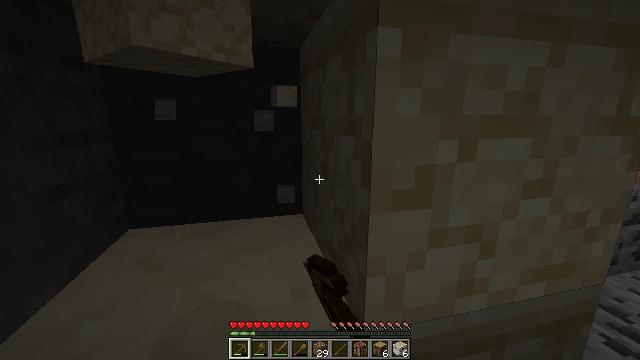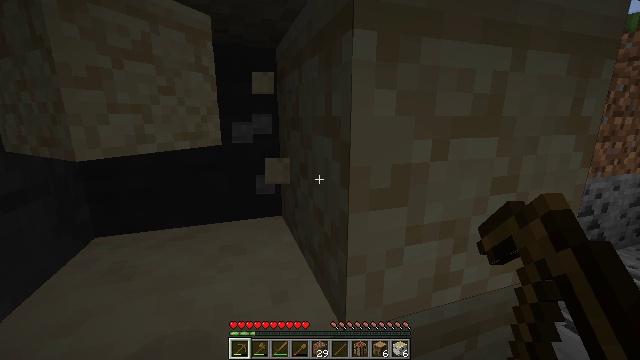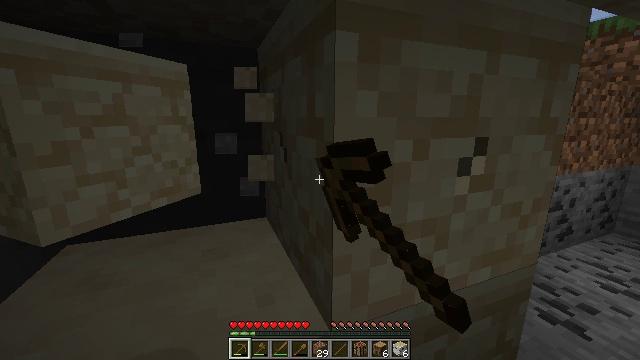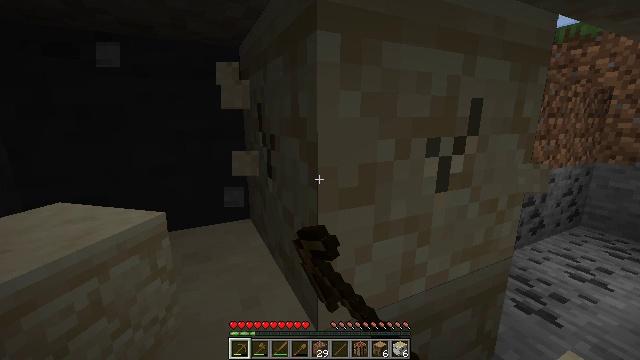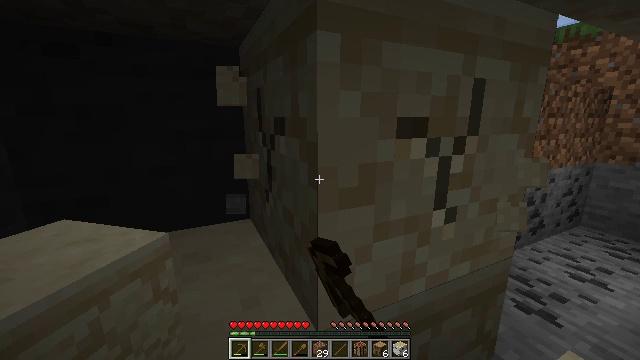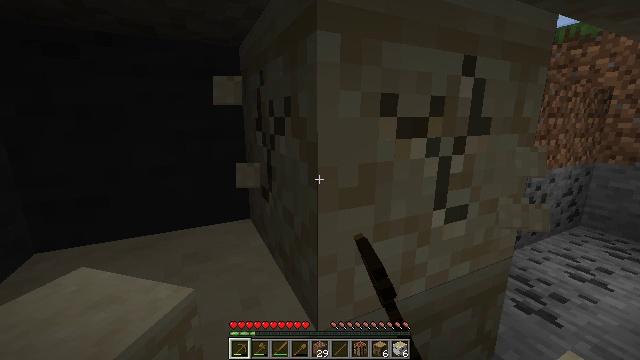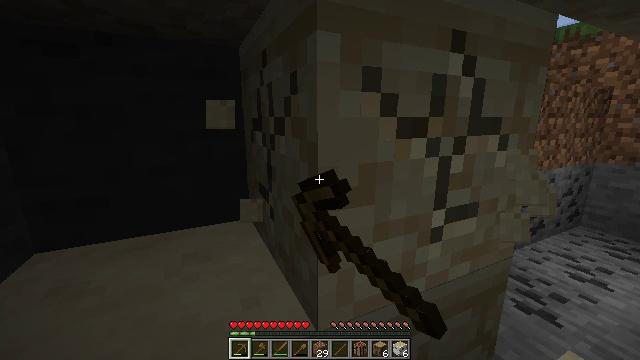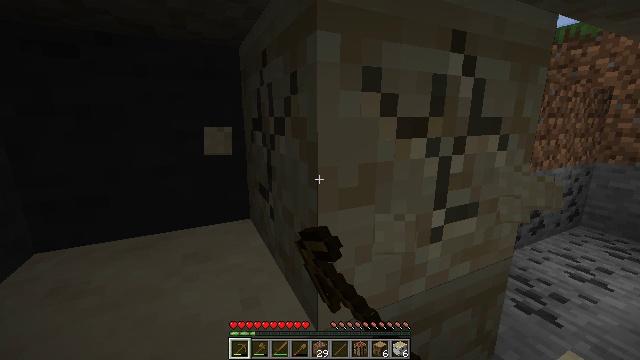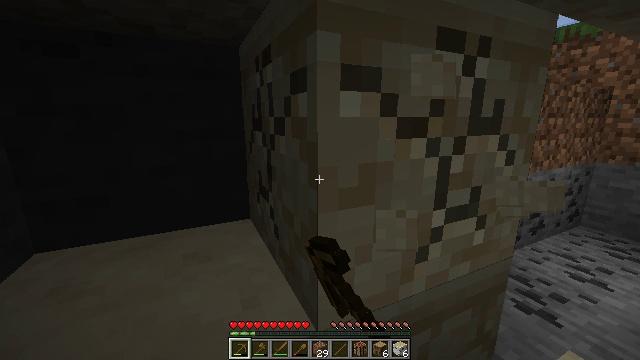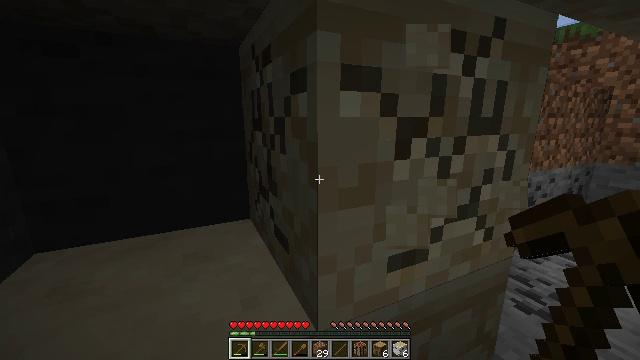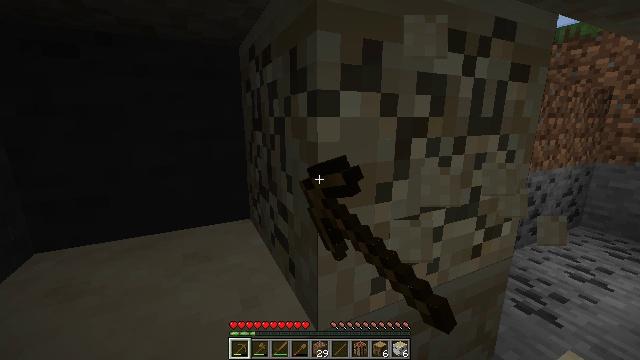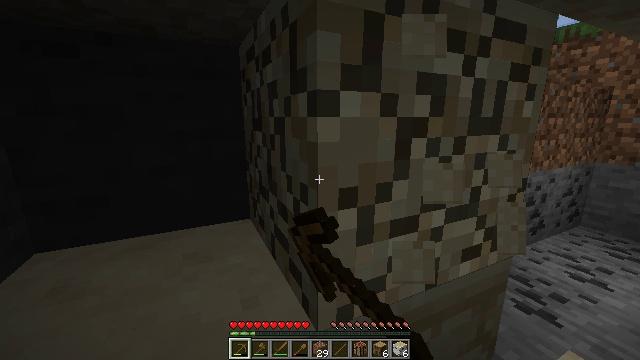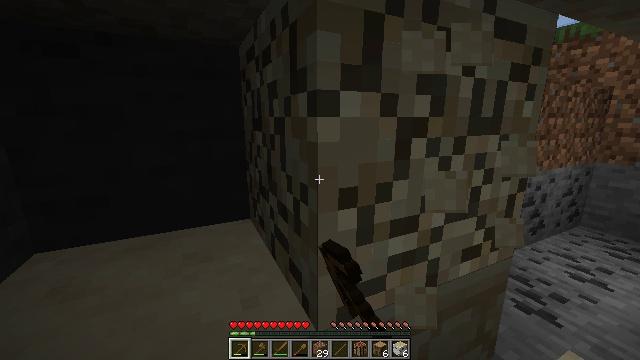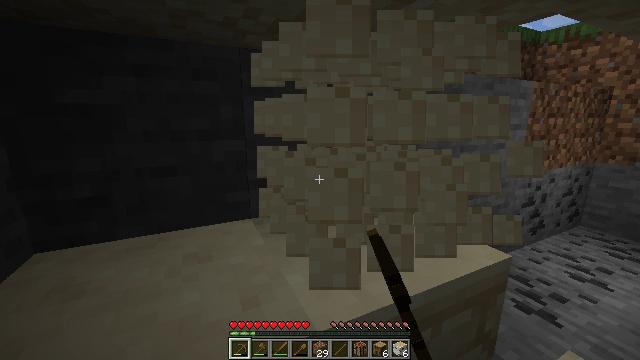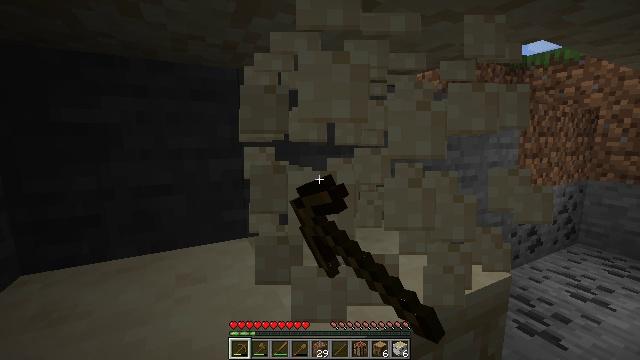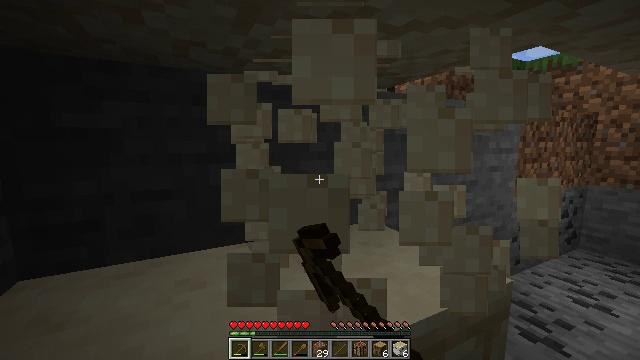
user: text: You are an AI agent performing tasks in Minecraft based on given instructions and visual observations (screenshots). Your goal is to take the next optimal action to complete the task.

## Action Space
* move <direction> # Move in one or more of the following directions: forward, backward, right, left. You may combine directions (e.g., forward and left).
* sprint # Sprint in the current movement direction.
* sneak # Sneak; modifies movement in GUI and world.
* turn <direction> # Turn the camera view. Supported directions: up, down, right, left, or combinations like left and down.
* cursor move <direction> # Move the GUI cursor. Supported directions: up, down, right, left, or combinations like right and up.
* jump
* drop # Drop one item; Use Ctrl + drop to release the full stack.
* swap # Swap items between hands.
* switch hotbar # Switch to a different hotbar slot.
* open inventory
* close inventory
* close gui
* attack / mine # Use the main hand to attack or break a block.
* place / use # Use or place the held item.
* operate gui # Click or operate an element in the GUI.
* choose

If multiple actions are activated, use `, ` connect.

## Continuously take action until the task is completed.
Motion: motion action
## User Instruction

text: Attack the sandstone to break it.
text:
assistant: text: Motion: turn right, attack / mine
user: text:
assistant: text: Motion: turn right, attack / mine
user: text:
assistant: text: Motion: turn right, attack / mine
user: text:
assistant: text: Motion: attack / mine
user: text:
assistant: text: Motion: attack / mine
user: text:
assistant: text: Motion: attack / mine
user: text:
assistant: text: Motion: attack / mine
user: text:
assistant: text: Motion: attack / mine
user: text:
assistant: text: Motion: attack / mine
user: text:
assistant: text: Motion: attack / mine
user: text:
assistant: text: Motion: attack / mine
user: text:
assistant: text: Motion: attack / mine
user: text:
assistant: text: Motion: attack / mine
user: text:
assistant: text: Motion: turn up, attack / mine
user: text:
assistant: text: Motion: turn up, attack / mine
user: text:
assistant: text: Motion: attack / mine
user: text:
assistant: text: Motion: attack / mine
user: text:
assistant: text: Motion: attack / mine
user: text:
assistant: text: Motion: attack / mine
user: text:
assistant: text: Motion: attack / mine
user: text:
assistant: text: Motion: attack / mine
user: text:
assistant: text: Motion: turn up, attack / mine
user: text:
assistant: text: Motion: turn up, attack / mine
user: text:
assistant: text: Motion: turn up, attack / mine
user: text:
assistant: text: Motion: turn up, attack / mine
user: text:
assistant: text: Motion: turn up, attack / mine
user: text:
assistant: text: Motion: attack / mine
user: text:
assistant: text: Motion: attack / mine
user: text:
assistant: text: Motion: attack / mine
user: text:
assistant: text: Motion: attack / mine